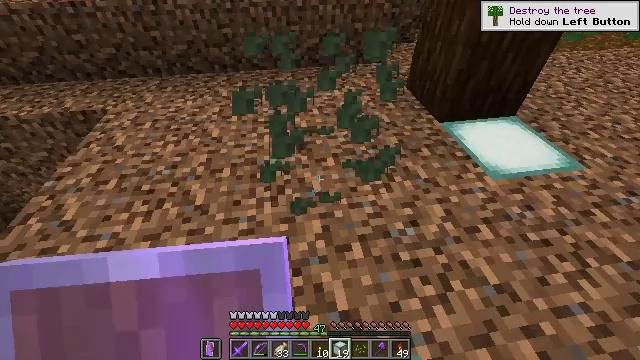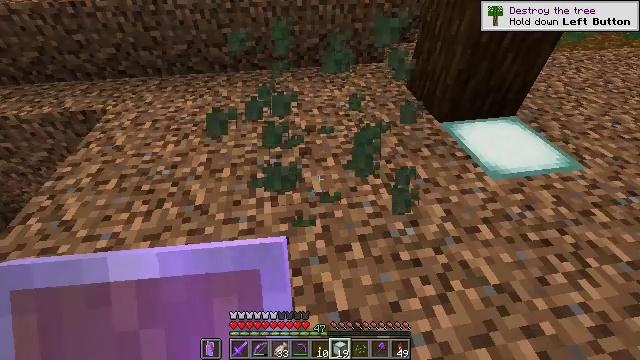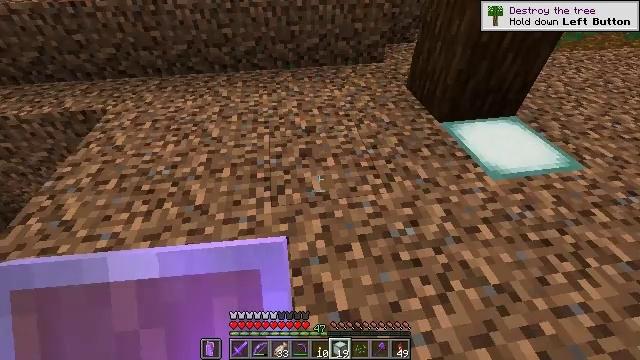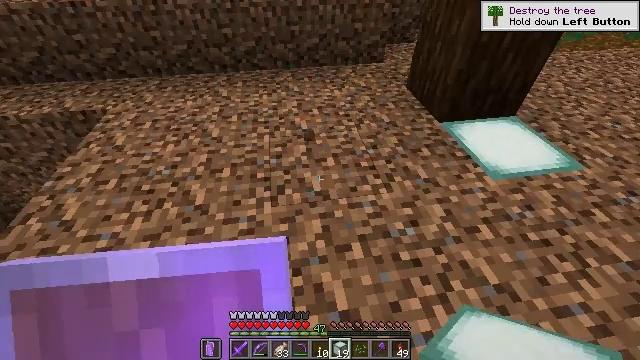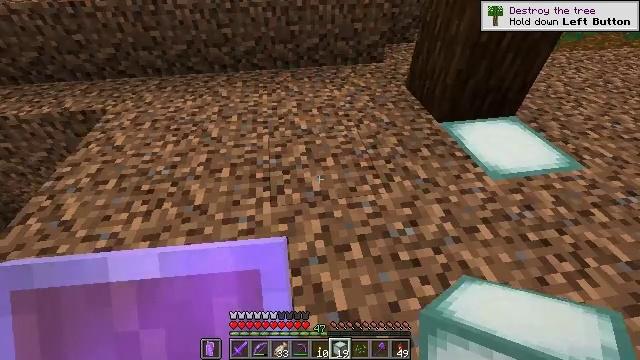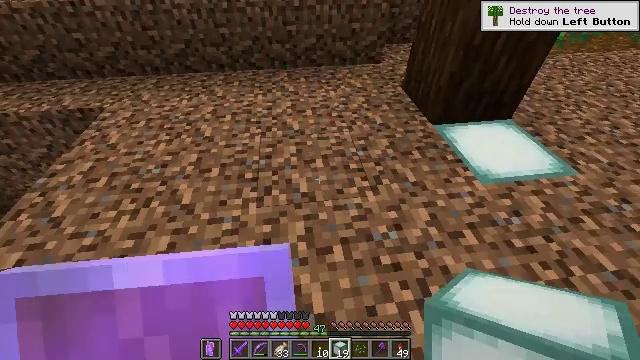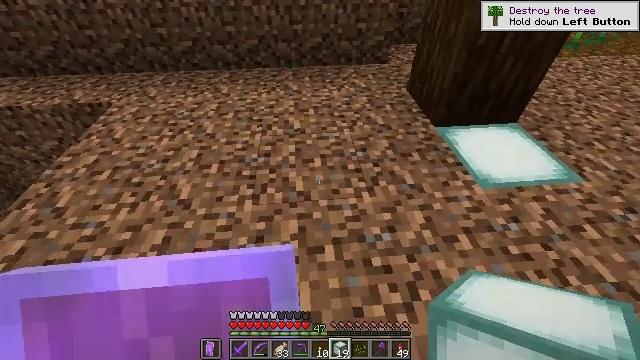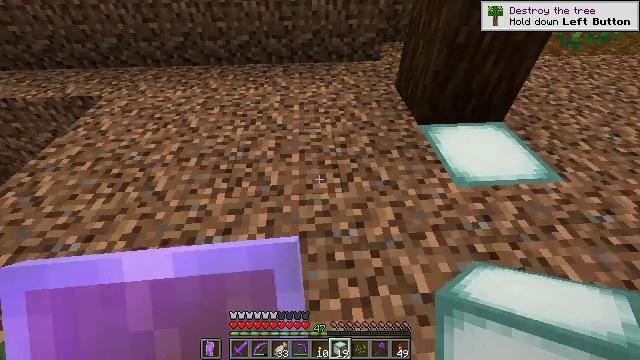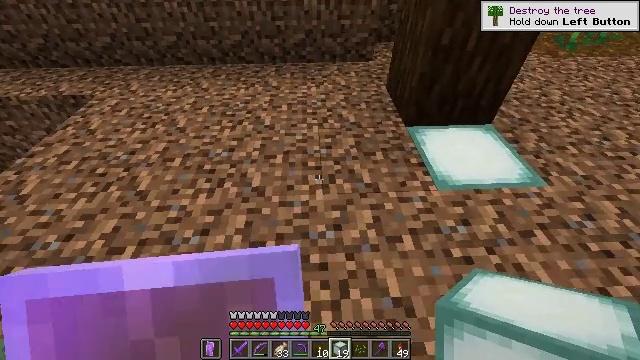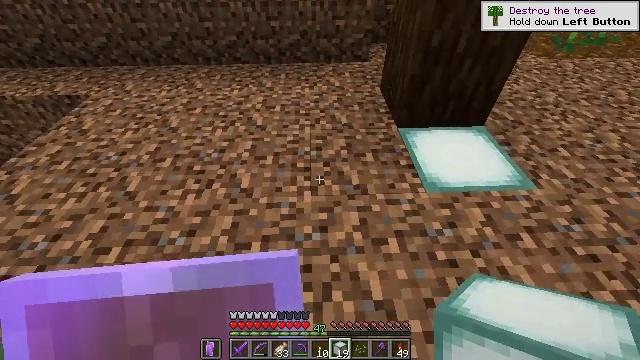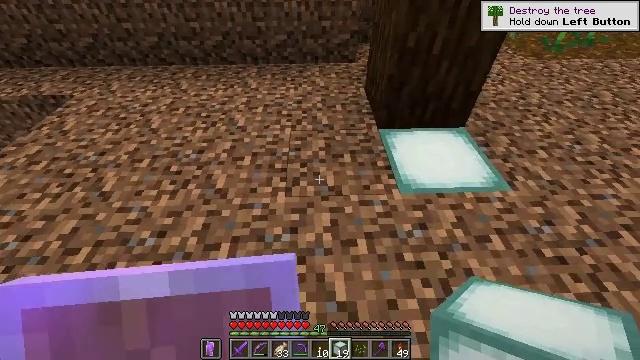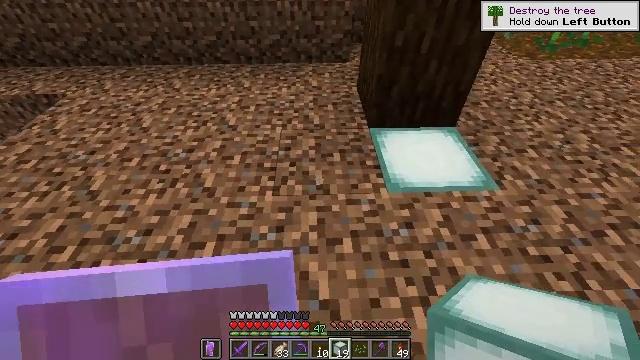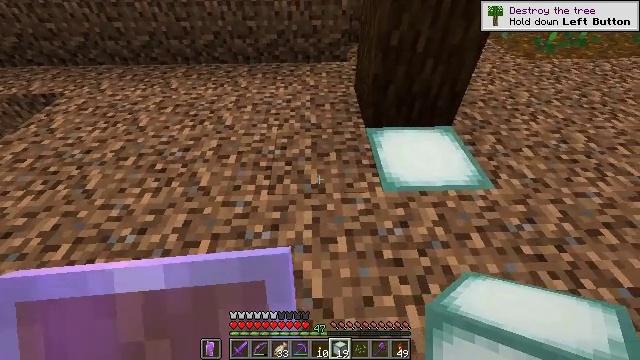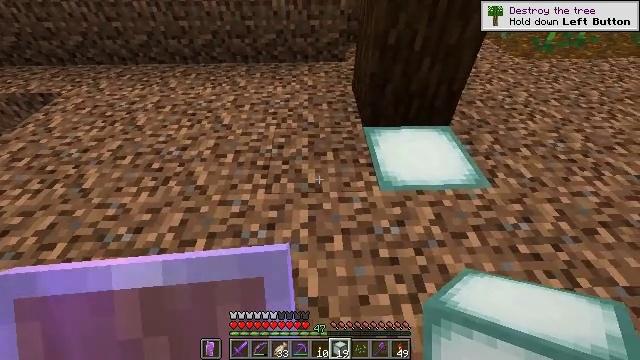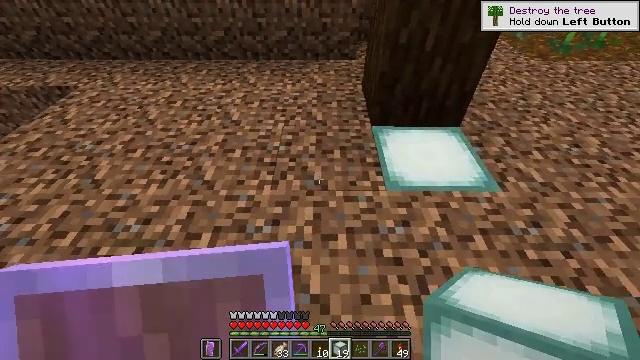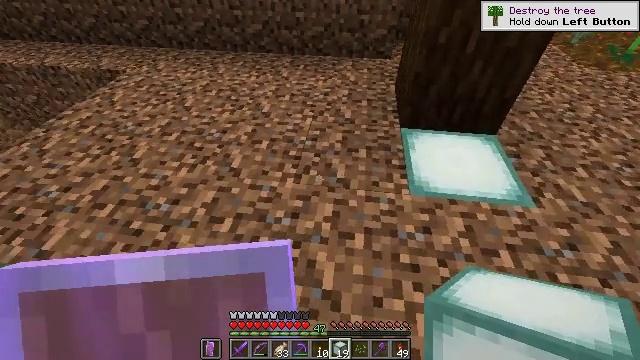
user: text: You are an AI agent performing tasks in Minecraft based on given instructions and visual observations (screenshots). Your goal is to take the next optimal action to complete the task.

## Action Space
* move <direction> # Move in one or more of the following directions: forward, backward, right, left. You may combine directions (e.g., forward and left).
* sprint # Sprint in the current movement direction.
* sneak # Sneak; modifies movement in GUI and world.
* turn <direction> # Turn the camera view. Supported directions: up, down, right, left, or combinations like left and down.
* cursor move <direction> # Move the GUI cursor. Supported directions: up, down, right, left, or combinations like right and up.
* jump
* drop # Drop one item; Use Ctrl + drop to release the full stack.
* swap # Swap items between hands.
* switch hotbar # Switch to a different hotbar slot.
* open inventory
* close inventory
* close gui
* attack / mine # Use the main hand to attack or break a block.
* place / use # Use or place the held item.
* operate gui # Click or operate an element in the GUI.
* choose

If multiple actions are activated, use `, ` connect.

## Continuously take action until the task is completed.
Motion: motion action
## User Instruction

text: Harvest coarse dirt by holding left button.
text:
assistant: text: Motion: no_op
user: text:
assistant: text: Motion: no_op
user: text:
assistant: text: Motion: no_op
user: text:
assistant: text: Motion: move right
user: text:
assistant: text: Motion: move right, turn left
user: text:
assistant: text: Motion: move right, turn left
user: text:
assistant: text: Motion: move right, turn left
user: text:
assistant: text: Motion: move right
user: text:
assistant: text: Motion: move right
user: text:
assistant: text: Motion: no_op
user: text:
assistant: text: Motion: no_op
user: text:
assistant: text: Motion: no_op
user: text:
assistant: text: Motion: no_op
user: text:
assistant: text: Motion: turn left
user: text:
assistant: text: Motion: turn left
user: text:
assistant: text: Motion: move left, turn left
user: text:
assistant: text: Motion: move left, turn left
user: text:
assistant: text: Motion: move left, turn left
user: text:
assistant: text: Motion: move forward and move left, turn left
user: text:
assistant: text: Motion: move forward
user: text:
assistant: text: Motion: move forward
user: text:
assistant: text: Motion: move forward
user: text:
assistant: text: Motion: move forward
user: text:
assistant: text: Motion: move forward
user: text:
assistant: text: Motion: move forward
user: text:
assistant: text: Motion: no_op
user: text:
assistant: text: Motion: no_op
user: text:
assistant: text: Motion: no_op
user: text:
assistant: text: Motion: no_op
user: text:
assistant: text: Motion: no_op